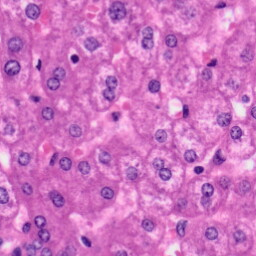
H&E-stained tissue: Liver